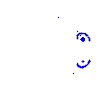
Particle: pion